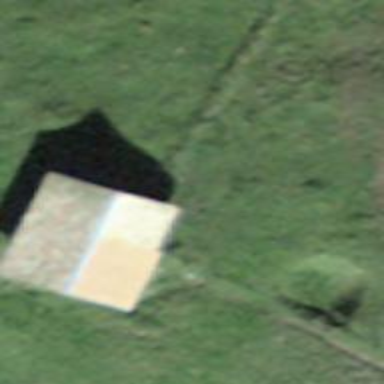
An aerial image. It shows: Farm auxiliary building.